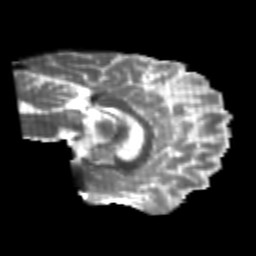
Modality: T2w
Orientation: sagittal
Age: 24
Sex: male
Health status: healthy
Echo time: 0.074 s